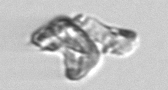
Label: Karenia